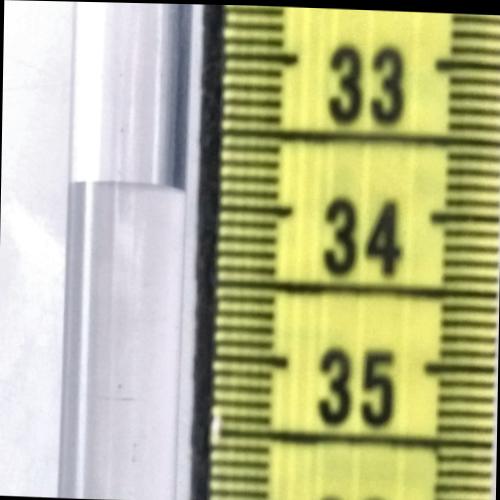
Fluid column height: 33.9 cm